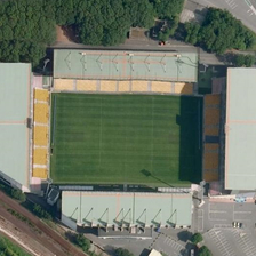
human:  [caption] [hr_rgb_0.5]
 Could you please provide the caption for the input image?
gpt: A few green trees and a parking lot next to the stadium.

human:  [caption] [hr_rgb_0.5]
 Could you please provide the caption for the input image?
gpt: Some green trees and a parking lot next to the stadium.

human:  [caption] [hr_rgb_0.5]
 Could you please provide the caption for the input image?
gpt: Some green trees and a parking lot next to the stadium.

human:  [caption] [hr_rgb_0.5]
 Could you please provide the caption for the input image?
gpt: Green trees and parking lots are close to the stadium.

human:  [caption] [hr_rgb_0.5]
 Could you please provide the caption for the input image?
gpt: There are some green trees and parking lots beside the stadium.